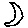
Label: moon